Field crop: tomato
Growth stage: 1
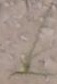
Species: cyperus